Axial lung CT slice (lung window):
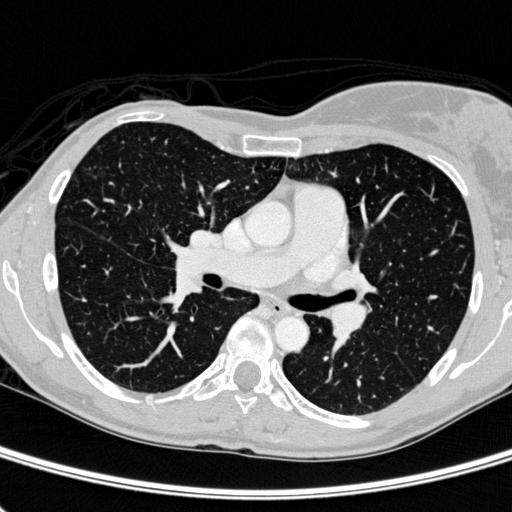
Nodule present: no